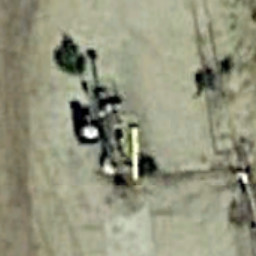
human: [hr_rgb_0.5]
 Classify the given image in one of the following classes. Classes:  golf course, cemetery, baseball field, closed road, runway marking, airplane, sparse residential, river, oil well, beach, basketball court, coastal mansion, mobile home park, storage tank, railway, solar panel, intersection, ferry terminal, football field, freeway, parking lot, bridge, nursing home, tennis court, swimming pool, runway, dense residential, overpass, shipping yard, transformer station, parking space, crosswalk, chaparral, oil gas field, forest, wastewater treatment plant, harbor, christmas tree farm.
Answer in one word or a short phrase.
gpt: oil well